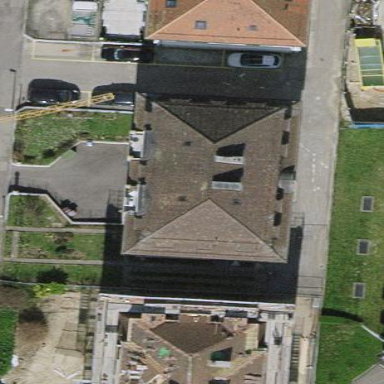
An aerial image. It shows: Charming apartments building with mansard roof design.